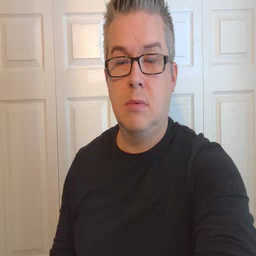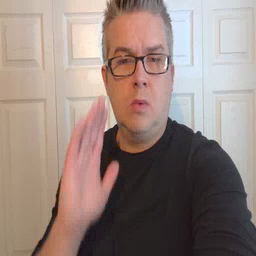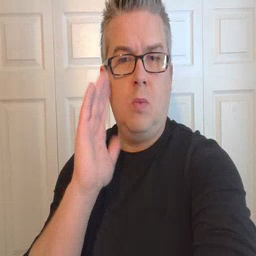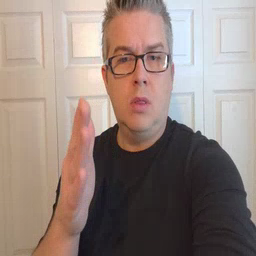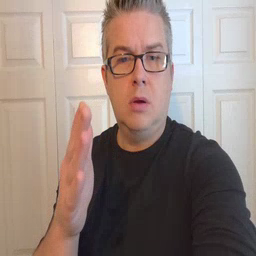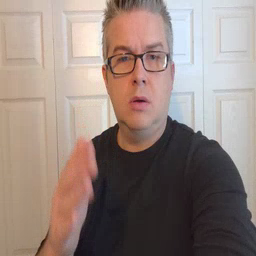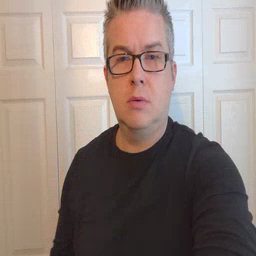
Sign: will